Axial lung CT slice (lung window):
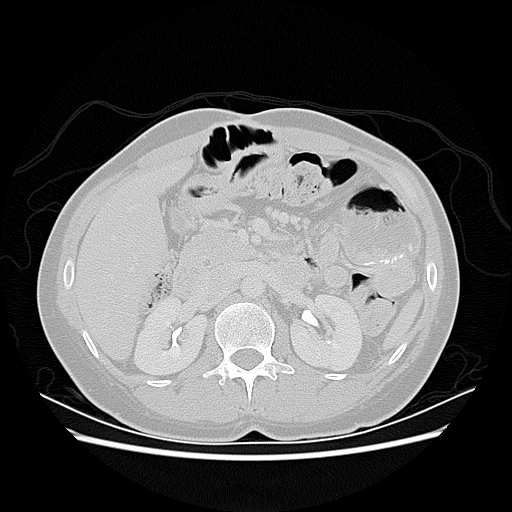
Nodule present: no